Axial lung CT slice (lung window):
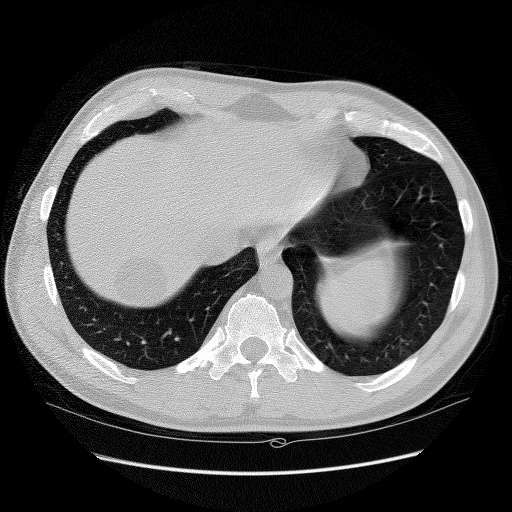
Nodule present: no